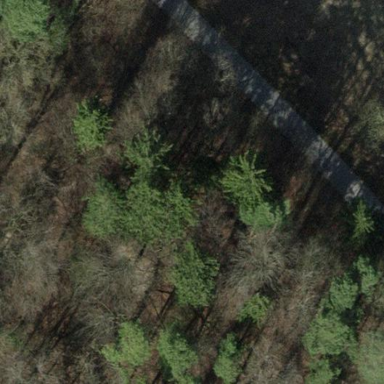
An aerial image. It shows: Mixed leaf-type forest area.